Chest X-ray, AP view. Patient: 27 years old, sex F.
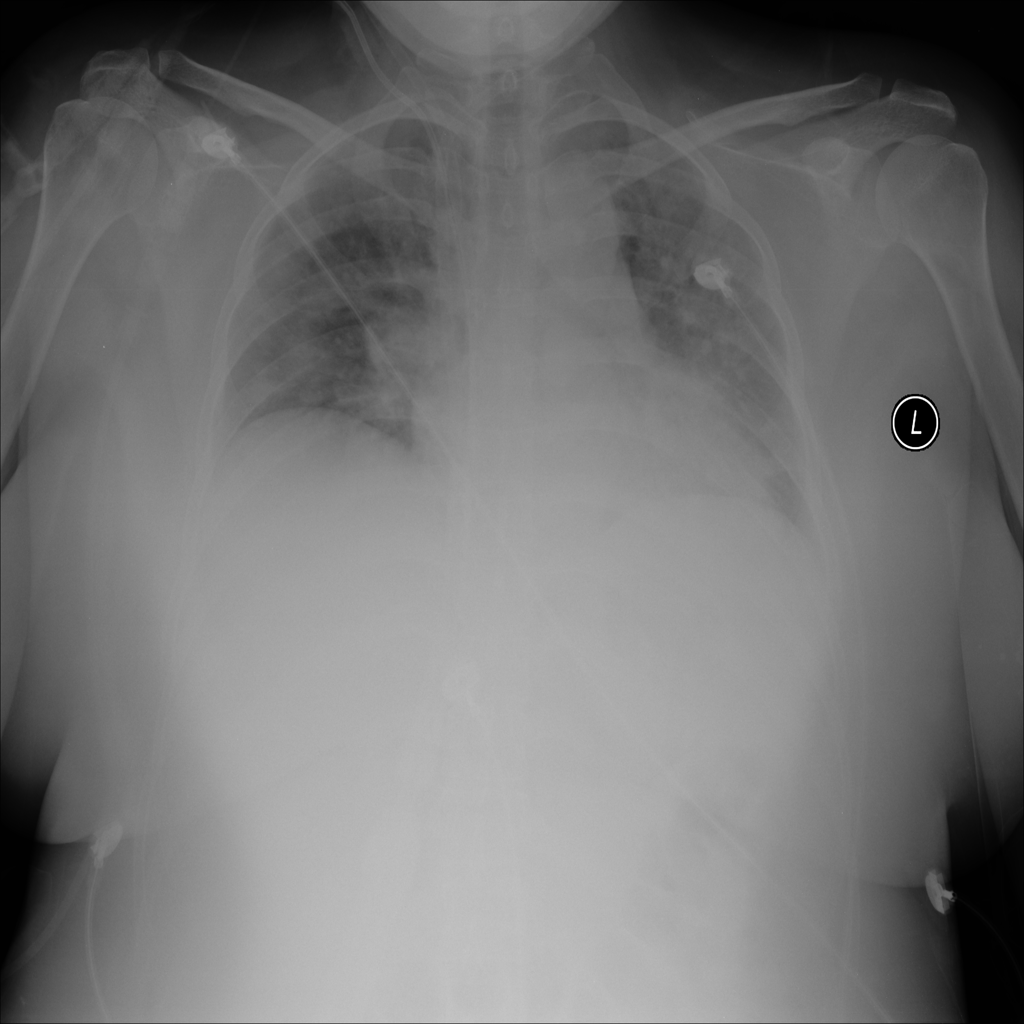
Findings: No Finding